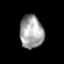
Tissue: prostate
Cell type: T cells
Senescence score: 0.7512
Nuclear area (px): 763
Mean DAPI intensity: 162.051